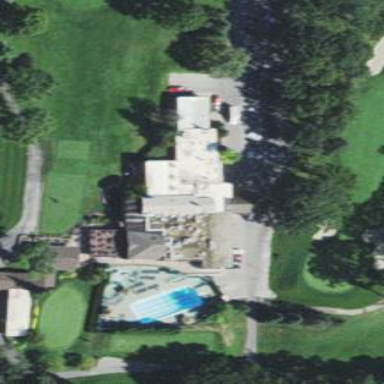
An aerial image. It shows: Clubhouse building associated with golf course.